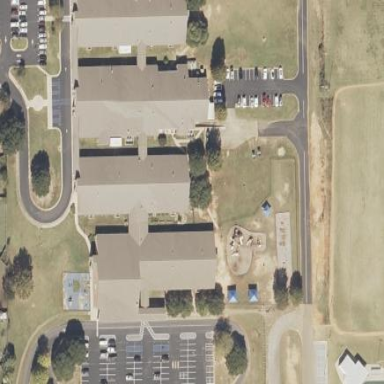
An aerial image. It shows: School.